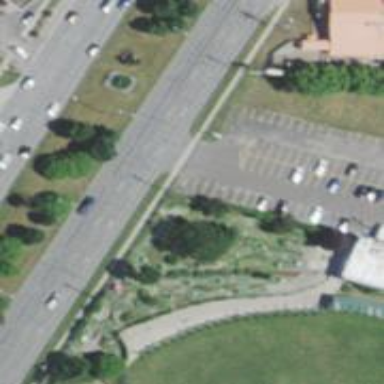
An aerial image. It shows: Miniature golf course.